Question: Count the number of objects in the diagram.
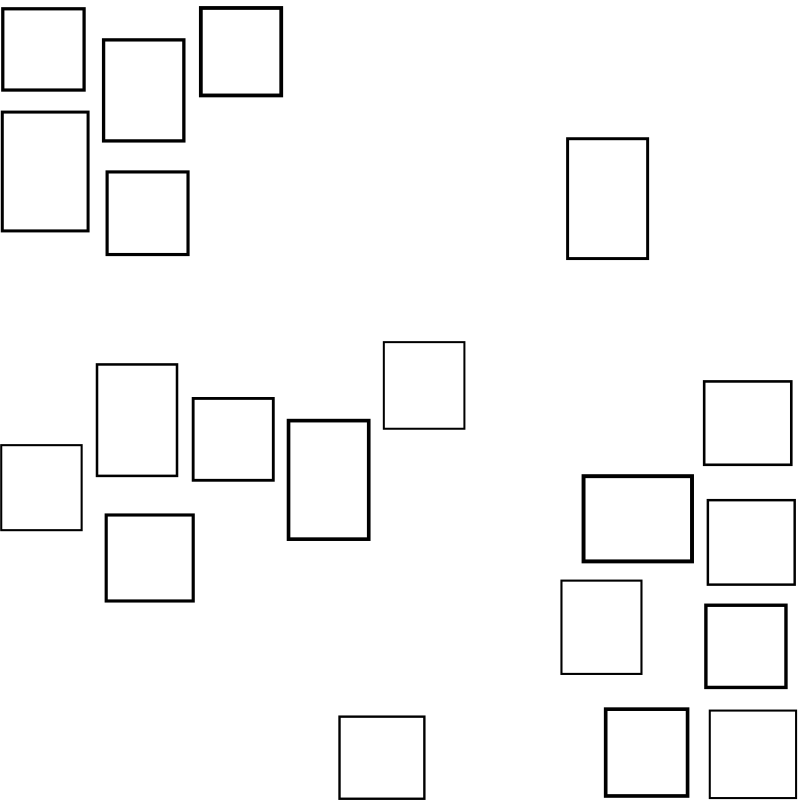
Answer: 20